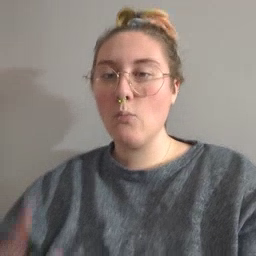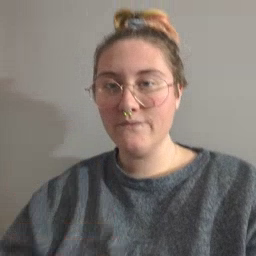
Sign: wolf